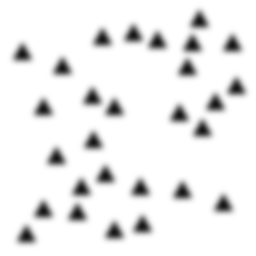
Squares: 0
Triangles: 28
Stars: 0
Total shapes: 28